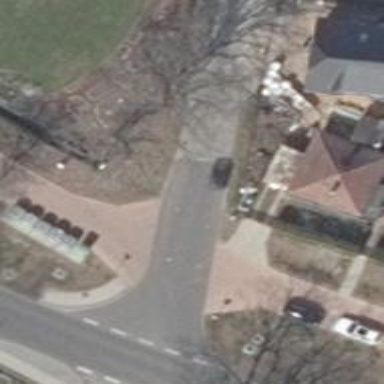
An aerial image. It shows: Residential street with parallel on-street parking lanes. The surface is asphalt.